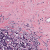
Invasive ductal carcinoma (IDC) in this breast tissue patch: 1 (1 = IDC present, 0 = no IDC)